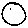
Label: moon